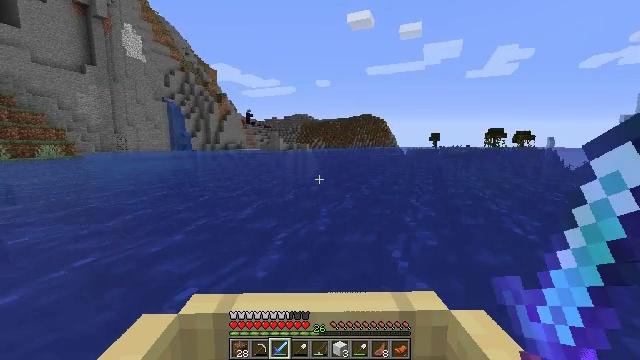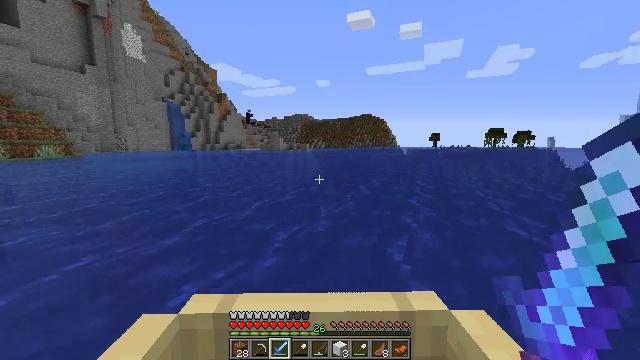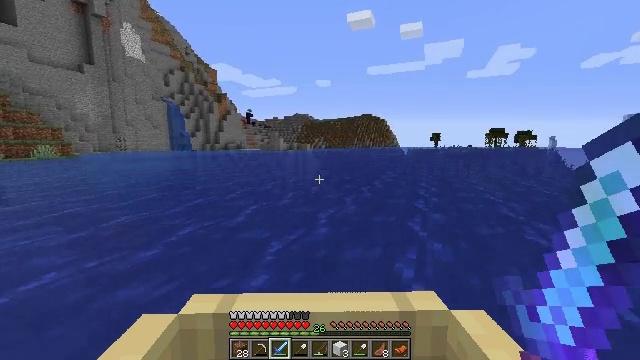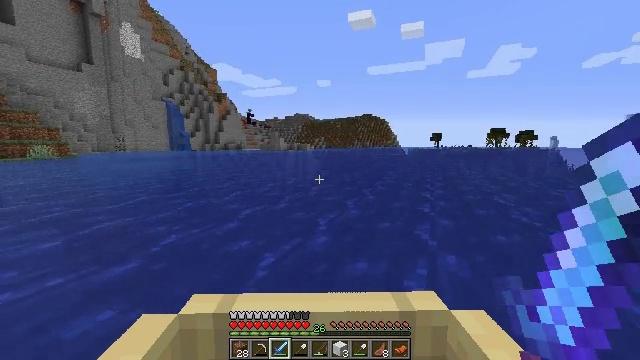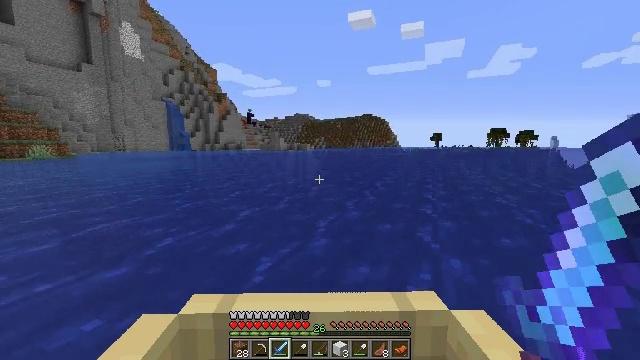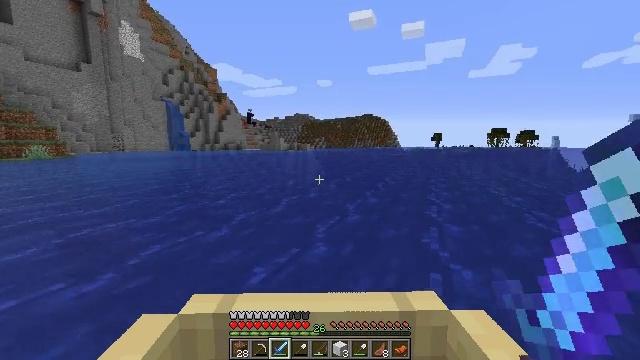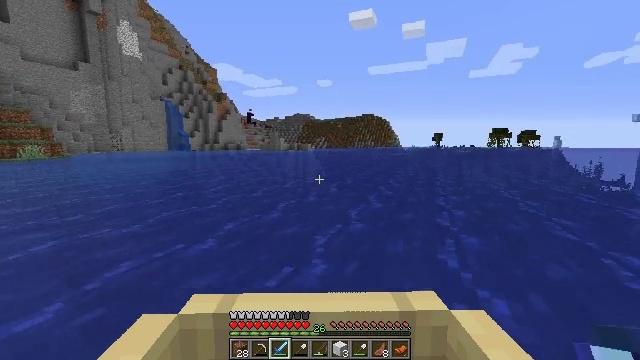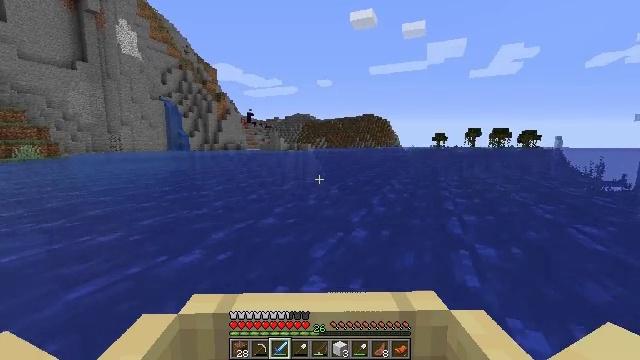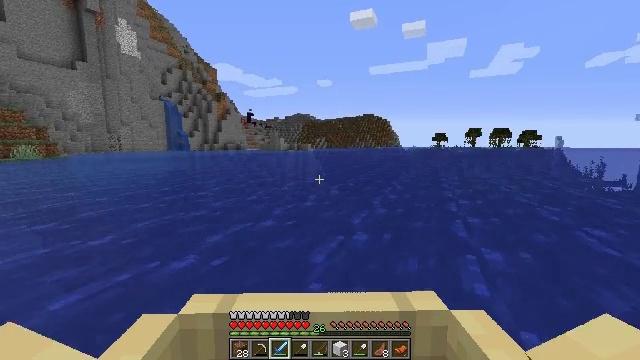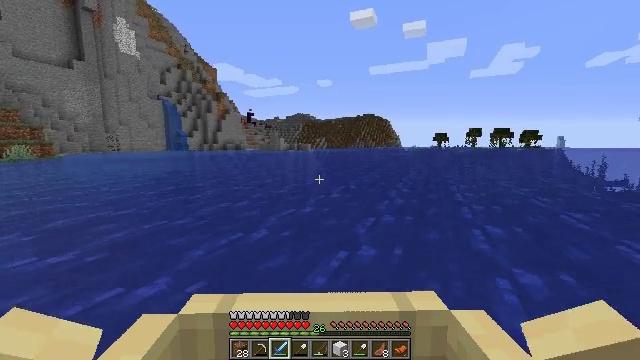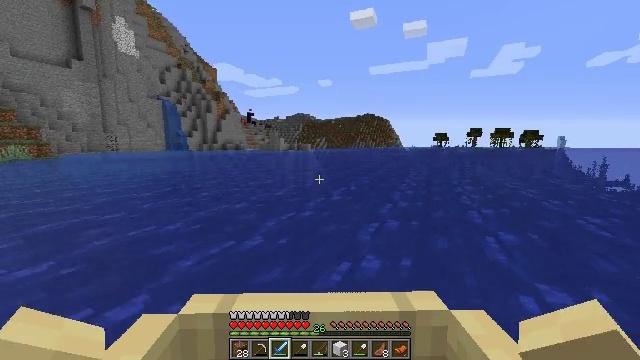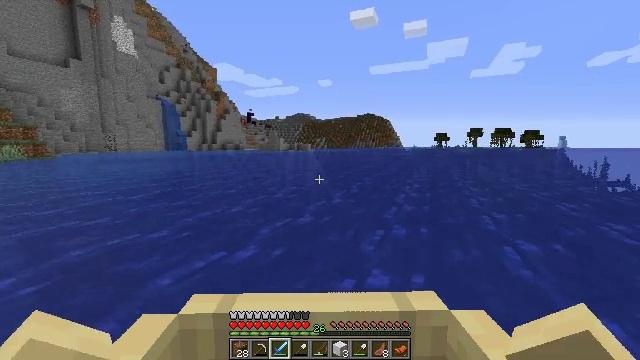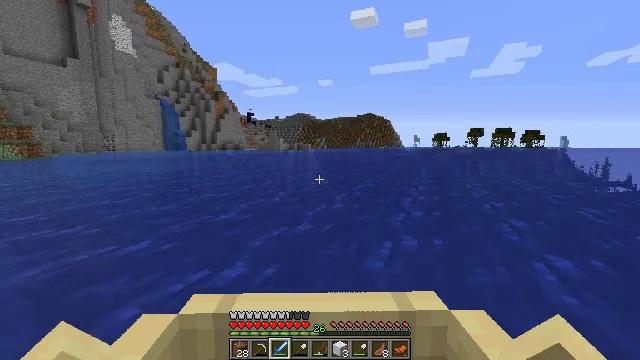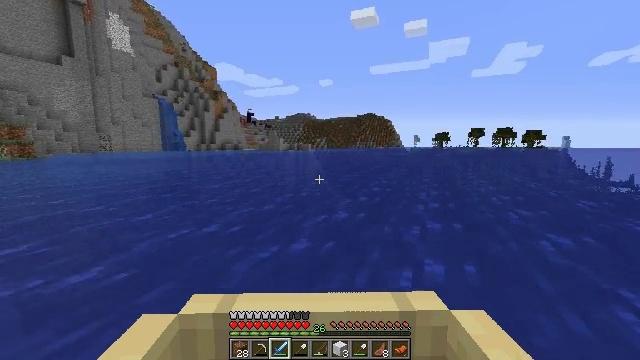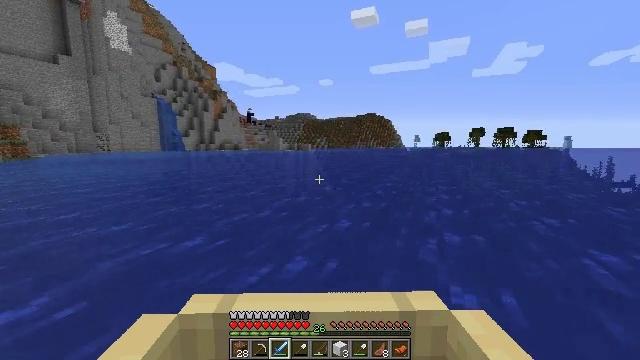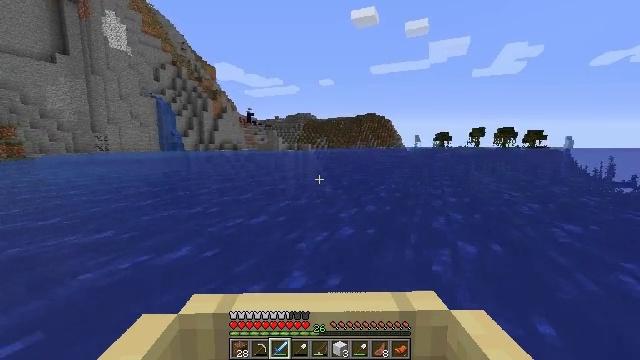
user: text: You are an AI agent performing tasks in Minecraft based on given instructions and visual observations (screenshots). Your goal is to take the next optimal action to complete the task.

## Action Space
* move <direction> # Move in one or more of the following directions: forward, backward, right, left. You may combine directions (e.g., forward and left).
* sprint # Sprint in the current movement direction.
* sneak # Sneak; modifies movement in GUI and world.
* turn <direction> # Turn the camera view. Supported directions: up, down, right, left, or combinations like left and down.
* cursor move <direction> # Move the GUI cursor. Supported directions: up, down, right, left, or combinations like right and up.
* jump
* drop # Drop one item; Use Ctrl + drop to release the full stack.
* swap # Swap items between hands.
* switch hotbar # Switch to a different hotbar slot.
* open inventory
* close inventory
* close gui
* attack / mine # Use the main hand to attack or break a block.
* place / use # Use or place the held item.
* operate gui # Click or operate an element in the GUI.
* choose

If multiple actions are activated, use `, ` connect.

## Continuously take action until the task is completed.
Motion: motion action
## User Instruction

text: Remove a lily pad from the inventory.
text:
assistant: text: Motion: no_op
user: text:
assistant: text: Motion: no_op
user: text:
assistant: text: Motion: no_op
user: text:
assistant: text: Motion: move forward
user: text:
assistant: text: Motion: move forward
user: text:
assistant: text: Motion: move forward
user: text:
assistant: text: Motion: move forward
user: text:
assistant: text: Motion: move forward
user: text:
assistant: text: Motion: move forward
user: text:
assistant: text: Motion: move forward
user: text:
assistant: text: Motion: move forward
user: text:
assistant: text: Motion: move forward
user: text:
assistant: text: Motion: move forward
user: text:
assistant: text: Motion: move forward
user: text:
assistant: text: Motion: move forward
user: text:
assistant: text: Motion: move forward
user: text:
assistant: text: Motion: move forward
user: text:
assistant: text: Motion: move forward
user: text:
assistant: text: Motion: move forward and move right
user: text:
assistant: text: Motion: move forward and move right
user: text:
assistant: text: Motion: move forward and move right
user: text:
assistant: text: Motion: move forward and move right
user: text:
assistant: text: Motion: move forward and move right
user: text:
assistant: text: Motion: move forward
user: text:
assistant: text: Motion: move forward
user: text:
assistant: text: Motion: move forward
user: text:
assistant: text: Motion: move forward
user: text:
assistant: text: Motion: move forward, turn left
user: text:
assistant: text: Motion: move forward, turn left
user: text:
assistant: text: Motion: move forward